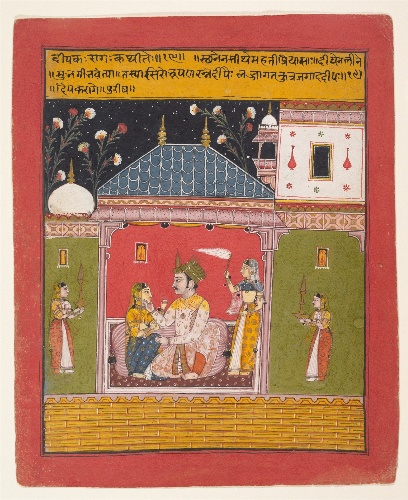
Date: 1630–40
Object type: Folio
Classification: Paintings
Medium: Ink and opaque watercolor on paper
Culture: India (Madhya Pradesh, Ragugar?)
Dimensions: Overall: 9 3/4 × 7 7/8 in. (24.8 × 20 cm)
Framed: 19 7/8 x 14 7/8 x 1 1/2 in. (50.5 x 37.8 x 3.8 cm)
Department: Asian Art
Credit line: Gift of John and Evelyn Kossak, The Kronos Collections, 1982
Accession year: 1982
Repository: Metropolitan Museum of Art, New York, NY
Tags: Men|Women|Pavilions|Lamps